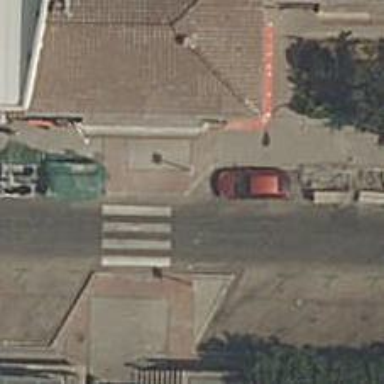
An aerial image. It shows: Kerb serving as barrier.